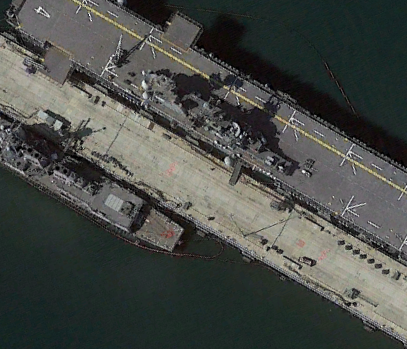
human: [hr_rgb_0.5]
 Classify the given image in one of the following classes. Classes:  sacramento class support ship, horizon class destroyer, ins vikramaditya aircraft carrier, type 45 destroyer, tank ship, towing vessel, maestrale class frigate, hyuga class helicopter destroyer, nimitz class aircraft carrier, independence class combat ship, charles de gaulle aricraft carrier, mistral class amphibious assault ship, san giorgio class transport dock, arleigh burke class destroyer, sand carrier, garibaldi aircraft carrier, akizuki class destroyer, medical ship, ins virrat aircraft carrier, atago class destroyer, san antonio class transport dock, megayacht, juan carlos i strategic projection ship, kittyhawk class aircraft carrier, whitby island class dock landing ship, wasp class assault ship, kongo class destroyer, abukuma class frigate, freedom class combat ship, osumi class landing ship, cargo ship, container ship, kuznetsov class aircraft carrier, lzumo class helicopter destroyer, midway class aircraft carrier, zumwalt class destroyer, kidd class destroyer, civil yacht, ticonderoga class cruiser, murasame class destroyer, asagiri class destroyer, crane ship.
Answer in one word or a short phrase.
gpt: Wasp class assault ship